Question: This is my C# code for printing multiplication table
'''
using System;
namespace MultiplicationTable
{
class Program
{
static void Main(string[] args)
{
dynamic value;
int i;
value = "123456789";
int num = Convert.ToInt32(Console.ReadLine());
foreach (char name in value)
{
i = Convert.ToInt32(name);
Console.WriteLine("{0} x {1} = {2}",i,num,i*num);
}
Console.ReadKey();
}
}
}
'''
when i run the program the value of starts from .
The output is as follows for an input

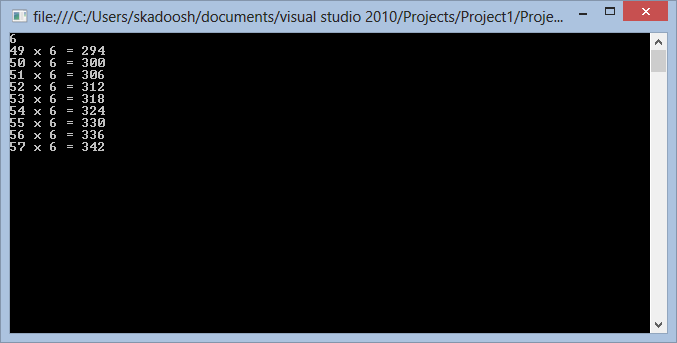
Answer: The Unicode code point of the digit 1 is 49. <URL>
A quick fix for this, if your multiplication values must be in a string, is to convert each digit into a string before converting to an int:
'''
i = Convert.ToInt32(name.ToString());
'''
But if you're performing multiplication on a series of numbers, you're probably better off with an int array instead. If you're calculating numbers, there's no reason to store them in a string.